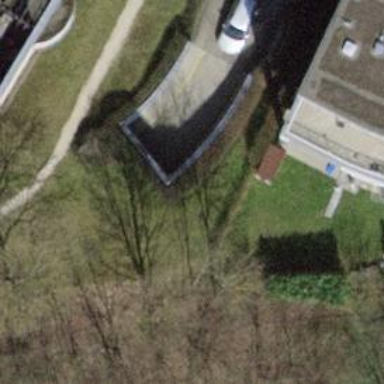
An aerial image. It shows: Parking entrance.